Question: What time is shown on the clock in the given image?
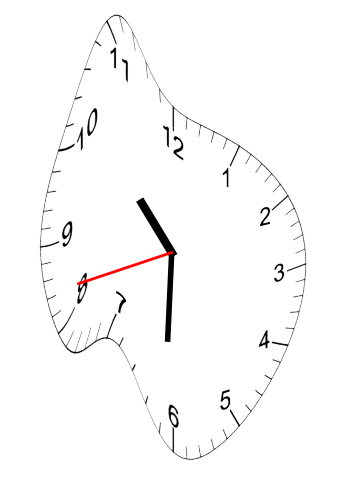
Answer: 10:30:42